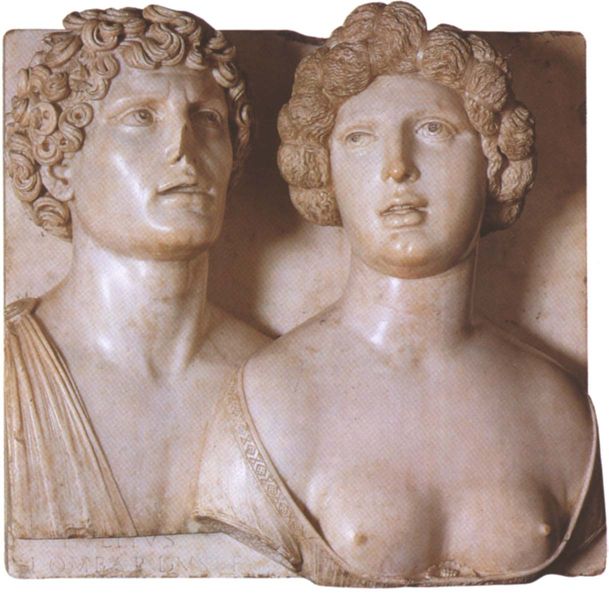
Titel: Doppelporträt
Künstler: Tullio Lombardo
Standort: Venedig, Ca’ d’oro (EU - I - Venetien)
Schlagwörter: mann, schatten, brust, busen, frau, licht, marmor, mund, nase, blick, gesichter, augen, blicke, stein, hals, porträt, haare, kinn, locken, skulptur, statue, brüste, büste, doppelporträt, eva, offen, antike, staunen, rom, römer, zähne, antik, griechen, götter, büsten, tunika, bildhauer, latein, nippel, geöffneter mund, frau und mann